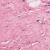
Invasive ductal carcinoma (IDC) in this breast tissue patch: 0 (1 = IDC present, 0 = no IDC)